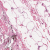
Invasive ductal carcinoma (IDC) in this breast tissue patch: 0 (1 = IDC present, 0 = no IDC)